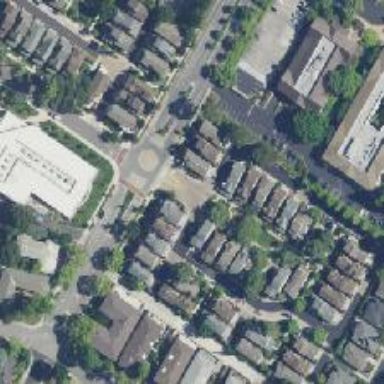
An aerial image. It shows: Roundabout on residential road.